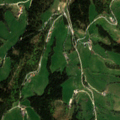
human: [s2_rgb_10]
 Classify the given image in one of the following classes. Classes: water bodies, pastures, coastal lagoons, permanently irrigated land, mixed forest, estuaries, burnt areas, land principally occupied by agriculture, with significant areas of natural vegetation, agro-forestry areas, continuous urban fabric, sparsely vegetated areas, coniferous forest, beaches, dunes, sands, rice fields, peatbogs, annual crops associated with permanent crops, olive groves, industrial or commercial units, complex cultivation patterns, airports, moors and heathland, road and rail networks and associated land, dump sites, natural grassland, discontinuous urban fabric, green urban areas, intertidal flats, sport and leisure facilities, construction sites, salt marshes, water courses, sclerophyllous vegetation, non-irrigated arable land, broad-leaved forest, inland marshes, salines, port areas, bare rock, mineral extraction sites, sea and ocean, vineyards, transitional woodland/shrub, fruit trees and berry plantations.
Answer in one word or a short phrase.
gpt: pastures, mixed forest